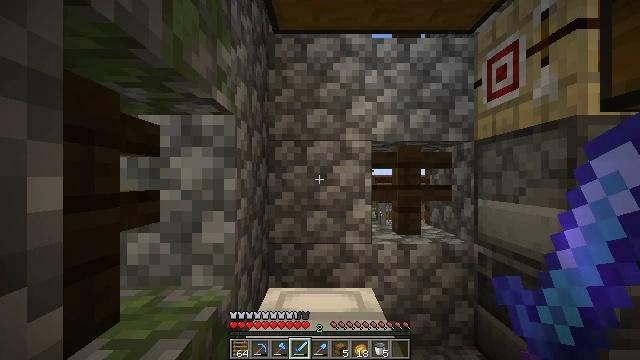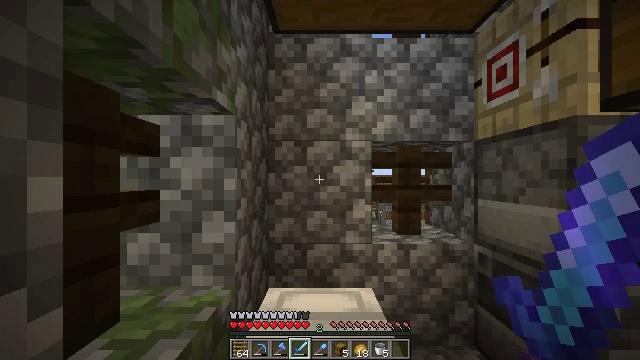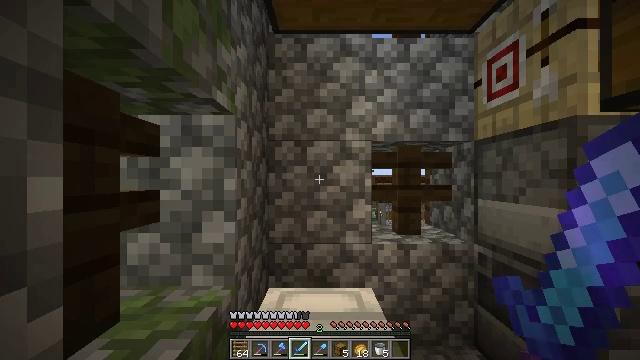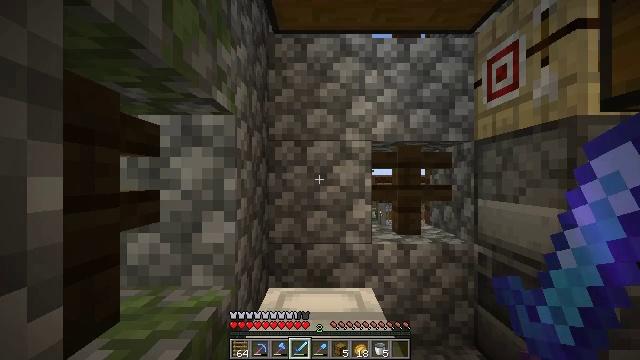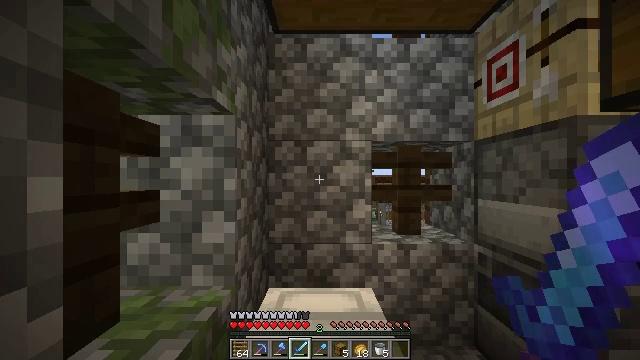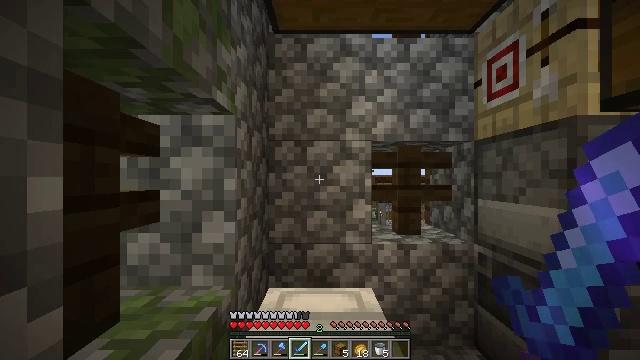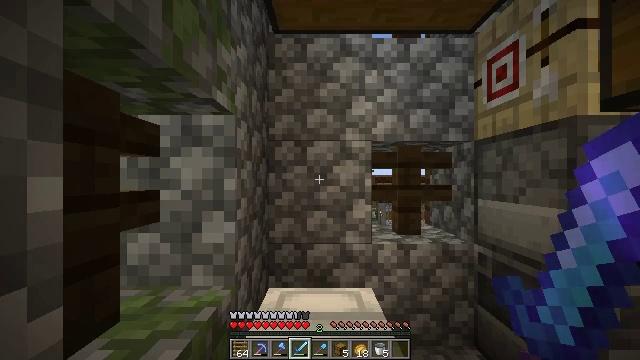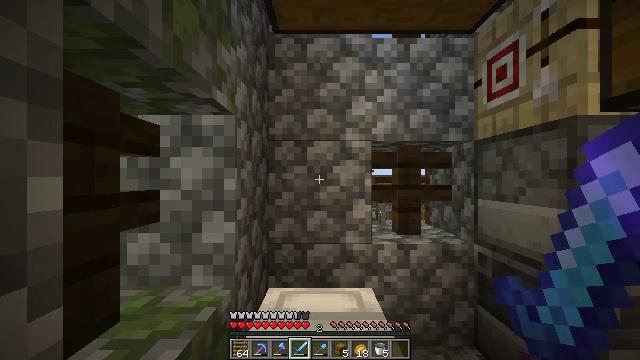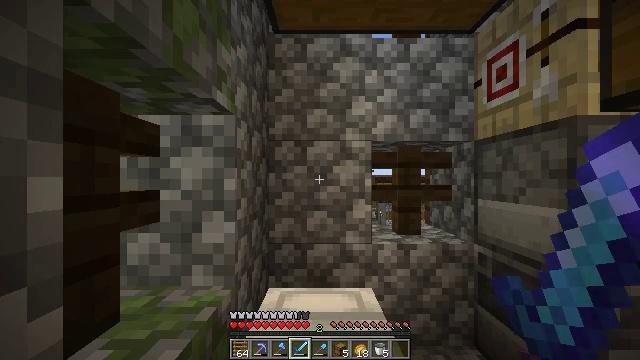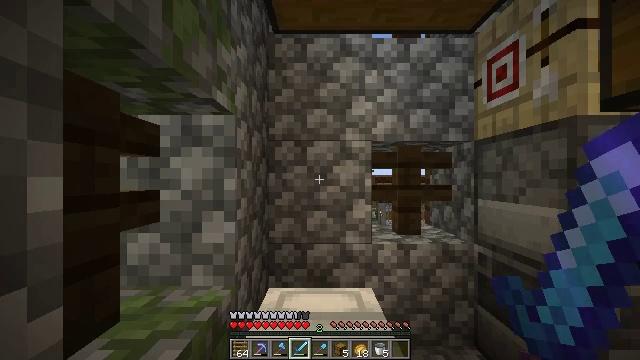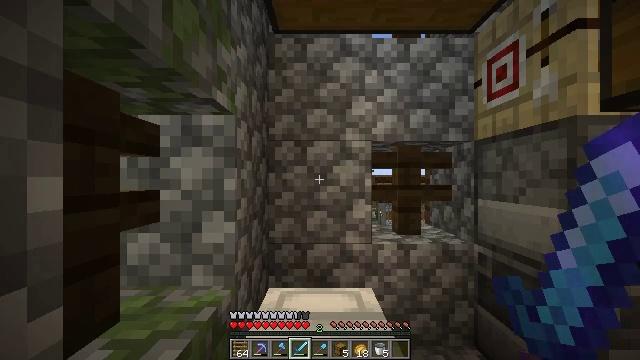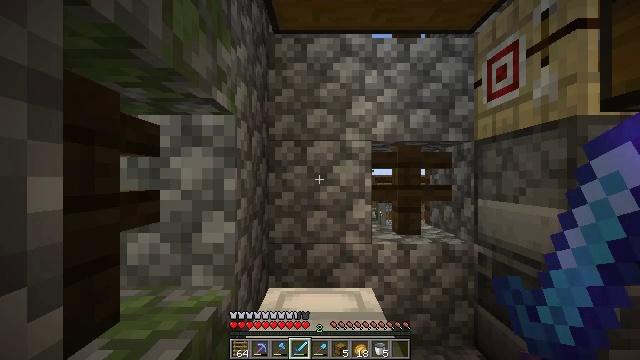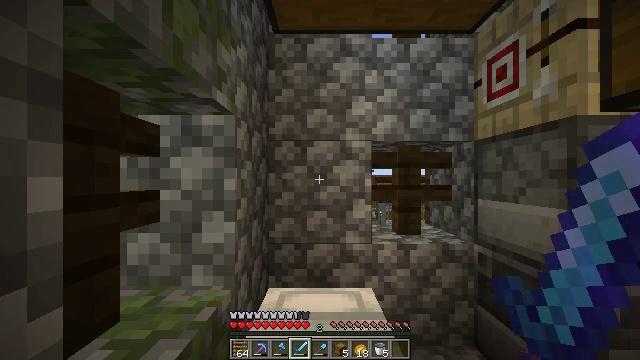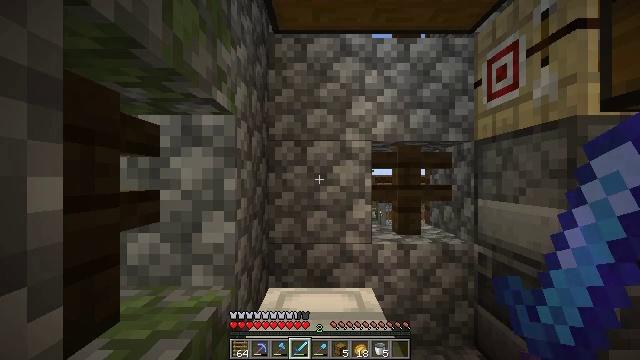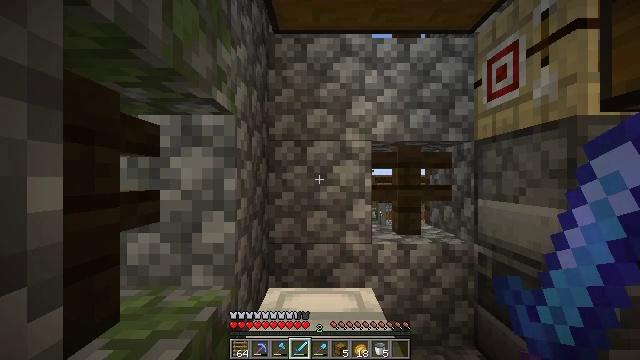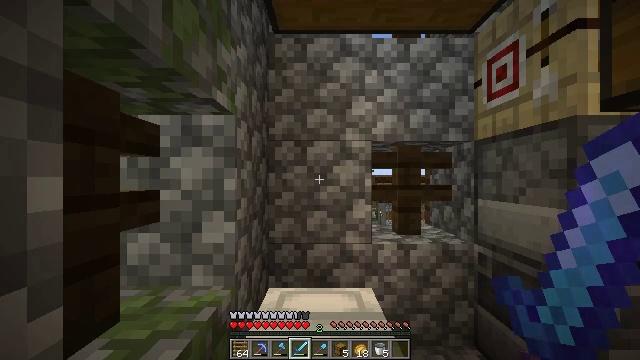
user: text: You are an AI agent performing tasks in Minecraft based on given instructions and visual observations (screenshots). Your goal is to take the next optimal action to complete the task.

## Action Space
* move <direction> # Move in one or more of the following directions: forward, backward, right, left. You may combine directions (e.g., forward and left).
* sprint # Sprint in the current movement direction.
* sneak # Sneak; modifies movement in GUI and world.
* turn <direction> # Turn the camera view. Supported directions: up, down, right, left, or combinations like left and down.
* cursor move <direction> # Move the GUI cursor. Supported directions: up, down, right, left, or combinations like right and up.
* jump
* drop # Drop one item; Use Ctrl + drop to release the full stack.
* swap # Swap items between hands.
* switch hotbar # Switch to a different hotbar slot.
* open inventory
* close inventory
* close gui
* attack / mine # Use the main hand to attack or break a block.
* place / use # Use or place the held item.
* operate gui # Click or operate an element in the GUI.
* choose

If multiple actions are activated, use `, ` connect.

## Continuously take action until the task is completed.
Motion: motion action
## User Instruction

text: Mine the glass to clear the view.
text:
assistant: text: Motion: no_op
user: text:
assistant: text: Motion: no_op
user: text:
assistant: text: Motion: no_op
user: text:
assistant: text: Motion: no_op
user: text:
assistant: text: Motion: no_op
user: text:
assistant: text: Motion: no_op
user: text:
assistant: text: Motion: no_op
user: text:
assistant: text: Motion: no_op
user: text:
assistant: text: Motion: no_op
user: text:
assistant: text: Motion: no_op
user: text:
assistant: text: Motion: no_op
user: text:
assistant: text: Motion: no_op
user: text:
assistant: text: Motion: no_op
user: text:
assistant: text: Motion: no_op
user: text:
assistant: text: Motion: no_op
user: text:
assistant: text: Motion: no_op
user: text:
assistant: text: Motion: no_op
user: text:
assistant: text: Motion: no_op
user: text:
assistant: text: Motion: no_op
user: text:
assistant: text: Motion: no_op
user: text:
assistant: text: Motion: no_op
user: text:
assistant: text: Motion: no_op
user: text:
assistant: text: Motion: no_op
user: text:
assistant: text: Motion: no_op
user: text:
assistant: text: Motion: no_op
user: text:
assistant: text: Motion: no_op
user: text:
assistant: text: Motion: no_op
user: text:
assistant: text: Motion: no_op
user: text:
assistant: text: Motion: no_op
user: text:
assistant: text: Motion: no_op